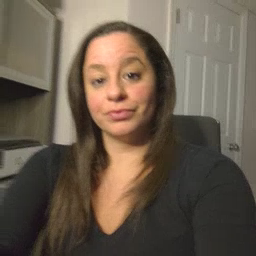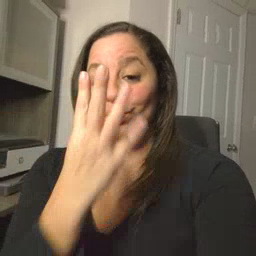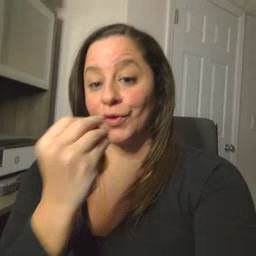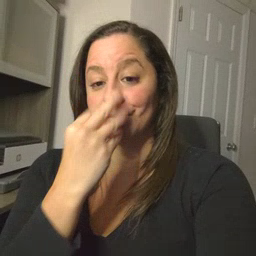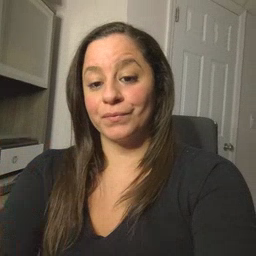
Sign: wolf